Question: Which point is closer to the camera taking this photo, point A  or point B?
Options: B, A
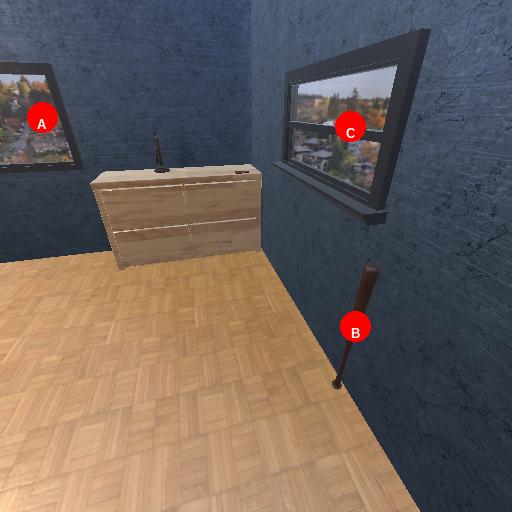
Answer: B